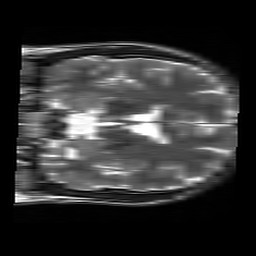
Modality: T2w
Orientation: coronal
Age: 26
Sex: male
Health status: healthy
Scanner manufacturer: siemens
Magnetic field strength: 3 T
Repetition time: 4.01 s
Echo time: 0.116 s